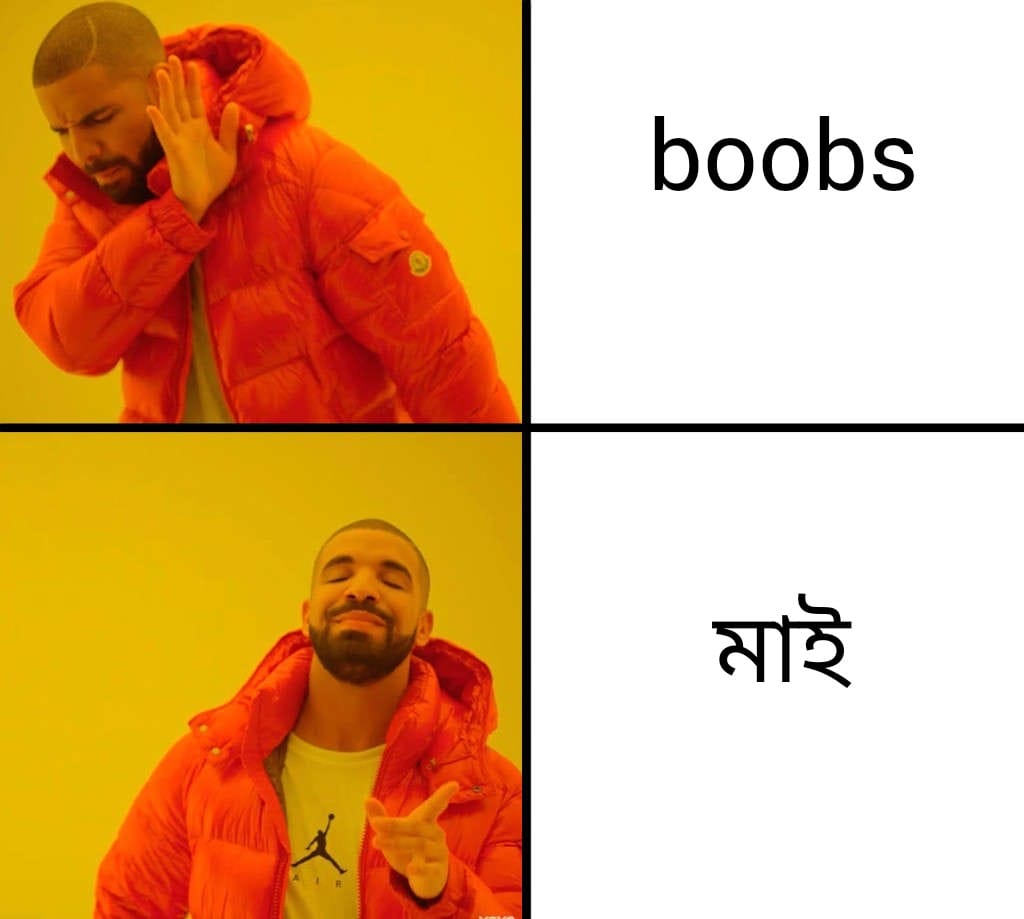
Caption: boobs   মাই
Label: hate